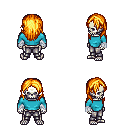
a pixel art fantasy rpg character, male body template, skeleton, teal long-sleeve shirt, metal pants, light blonde long hairstyle, white cloth bandages, four views (front, back, left, right), 2x2 character sprite sheet, small pixel art, hard edges, no anti-aliasing